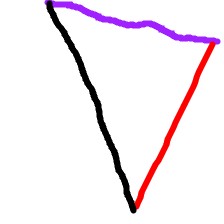
Shape: triangle